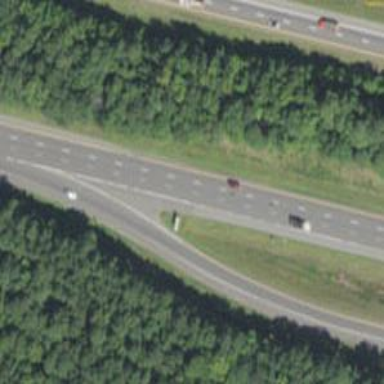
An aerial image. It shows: Asphalt motorway.